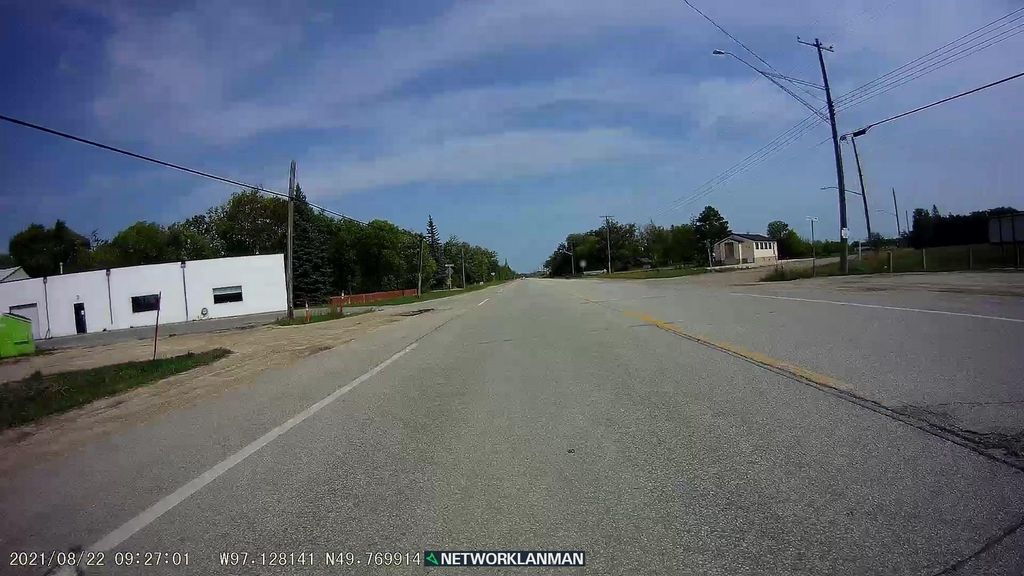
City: winnipeg